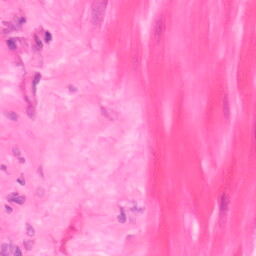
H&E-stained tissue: Colon